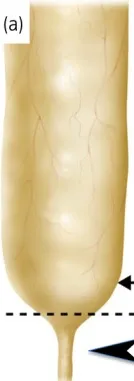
Schema of partial excisional tapering of a megaureter.
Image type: medical_photograph (other_medical_photograph)